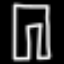
Label: pants